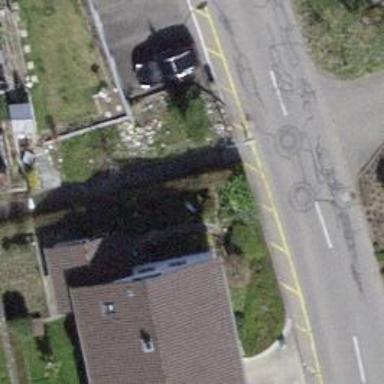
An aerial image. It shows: Cycle barrier.